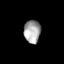
Tissue: skin
Cell type: Fibroblasts
Senescence score: 0.8397
Nuclear area (px): 374
Mean DAPI intensity: 165.5